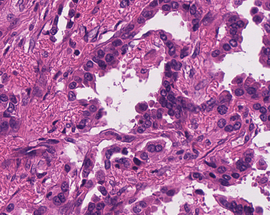
Tumor epithelial tissue: yes
Tumor-associated stroma tissue: yes
Normal tissue: no